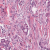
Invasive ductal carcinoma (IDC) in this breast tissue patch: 1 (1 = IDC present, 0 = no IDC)